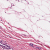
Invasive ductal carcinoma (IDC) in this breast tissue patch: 0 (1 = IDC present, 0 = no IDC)